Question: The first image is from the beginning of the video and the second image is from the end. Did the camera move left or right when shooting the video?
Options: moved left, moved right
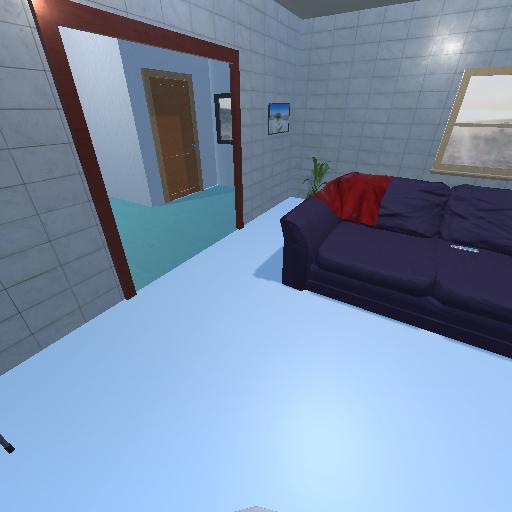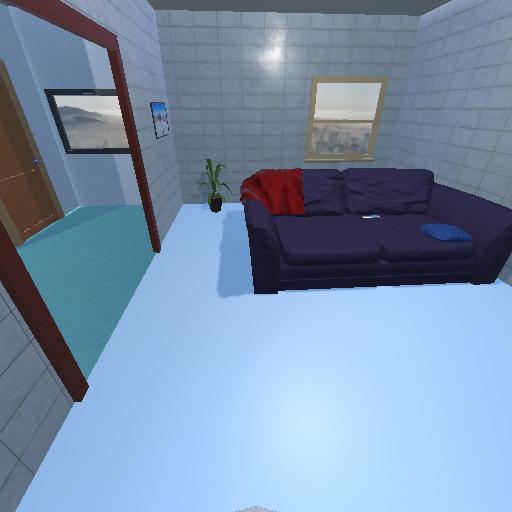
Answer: moved left